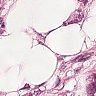
Metastatic tissue present: yes